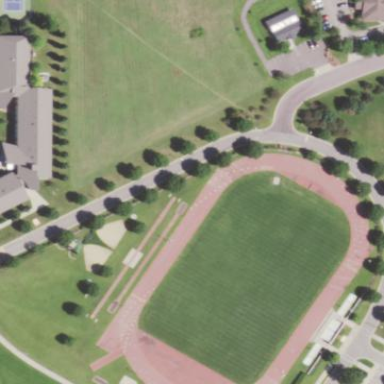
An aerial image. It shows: Asphalt sports track on pitch or field.